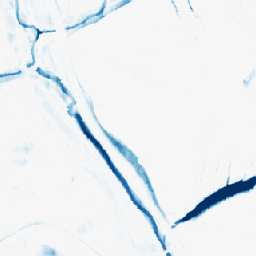
Category: morphological
Decomposition family: morphological_rect
Decomposition parameters: operation: closing
width: 5
height: 20
Upsampling method: nearest
Upsampling parameters: scale: 8
Upsampling scale: 8